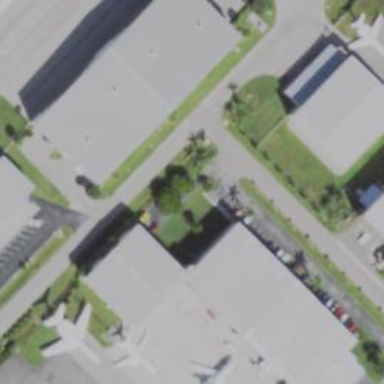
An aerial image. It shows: Hangar building at airport.